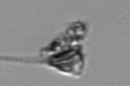
Label: Asterionellopsis_glacialis